Question: I have a dynamic grid that adjusts based on rows and columns size supplied. However, I can't seem to get the buttons spaced out correctly/take up all the space of the grid even though in the XAML i've set it to do some.
This is what it looks like so far:

The lines of code for setting the height/width and orientation are:
'''
button.HorizontalAlignment = HorizontalAlignment.Stretch;
button.VerticalAlignment = VerticalAlignment.Stretch;
button.Name = "button" + i.ToString();
button.Margin = new Thickness(10);
button.Padding = new Thickness(2);
var potentialHeight = (wellGrid.Height / wellGrid.ColumnDefinitions.Count) - (button.Margin.Top * 2);
var potentialWidth = (wellGrid.Width / wellGrid.RowDefinitions.Count) - (button.Margin.Left * 2);
button.Height = button.Width = (potentialHeight < potentialWidth) ? potentialHeight : potentialWidth;
'''
The XAML is this:
'''
<Grid.RowDefinitions>
<RowDefinition Height="Auto"/>
<RowDefinition Height="Auto"/>
</Grid.RowDefinitions>
<Grid DockPanel.Dock="Top" HorizontalAlignment="Stretch" VerticalAlignment="Stretch" x:Name="wellGrid" Grid.Row="1" Width="800" Height="550"
local:GridHelpers.RowCount="{Binding RowCount}"
local:GridHelpers.ColumnCount="{Binding ColumnCount}">
</Grid>
'''
Additional code to aid answering...
'''
int i = 0;
for (int row = 0; row < grid.RowDefinitions.Count; ++row)
{
for (int column = 0; column < grid.ColumnDefinitions.Count; ++column)
{
i++;
grid.Children.Add(CreateGridButton(i, column, row));
}
}
'''
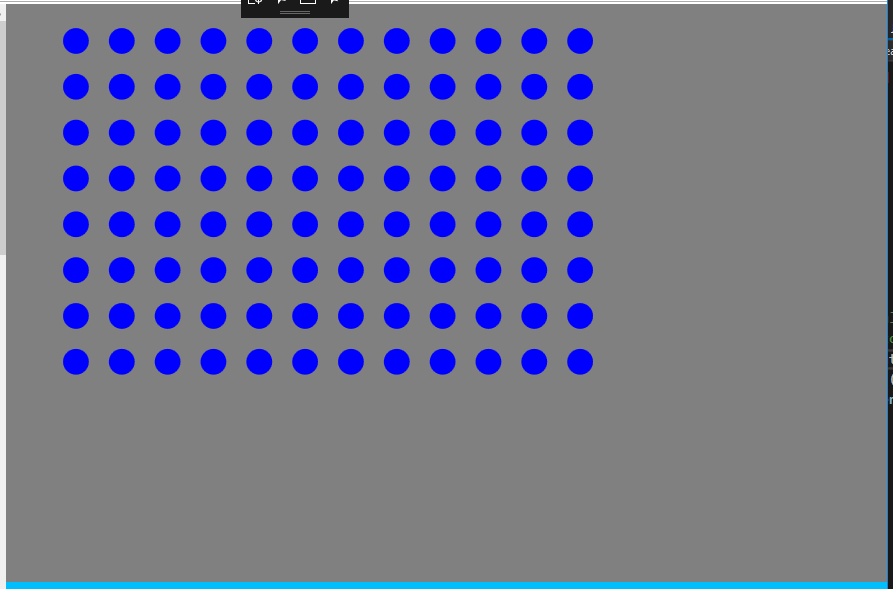
Answer: I think you have to Change
'''
<Grid.RowDefinitions>
<RowDefinition Height="Auto"/>
<RowDefinition Height="Auto"/>
</Grid.RowDefinitions>
'''
to
'''
<Grid.RowDefinitions>
<RowDefinition Height="*"/>
<RowDefinition Height="*"/>
</Grid.RowDefinitions>
'''
'auto' means size to column content
'*' means size proportional to grid
this here will not help you completely, however if you want to achieve that behavior then you have 2 options here (I'm sure there are more options)
- use <URL>here is an example
'''
<UniformGrid Rows="{Binding YOUR_ROW_COUNT}"
Columns="{Binding YOUR_COL_COUNT}">
</UniformGrid>
'''
-
'''
var length = new GridLength(1, GridUnitType.Star);
var col = new ColumnDefinition() { Width = length };
var row = new RowDefinition() { Height= length };
grid.RowDefinitions.Add(row);
grid.ColumnDefinitions.Add(col);
'''
and then after that you have to add you control like this
'''
//example
Grid.SetRow(control, 0);
Grid.SetColumn(control, 2);
'''